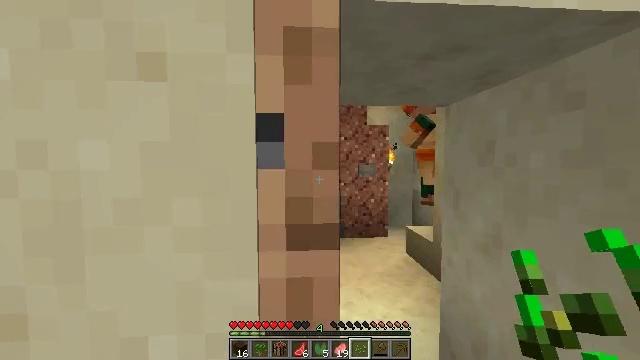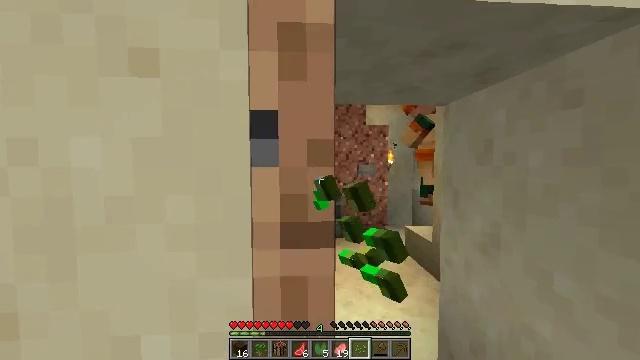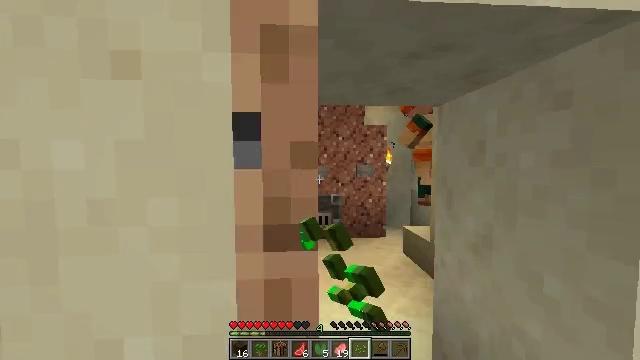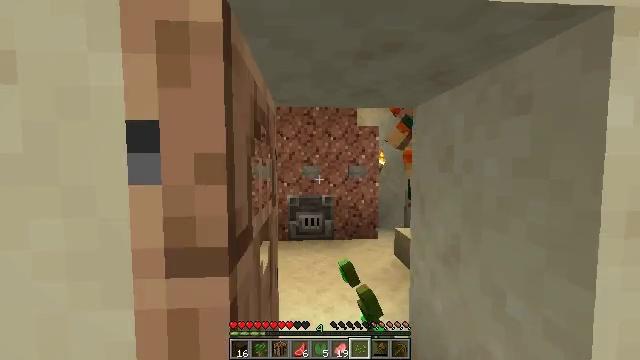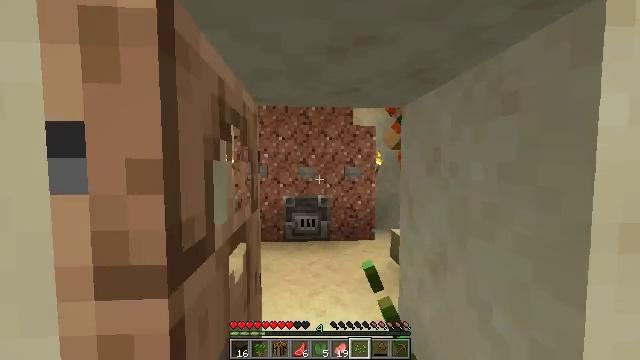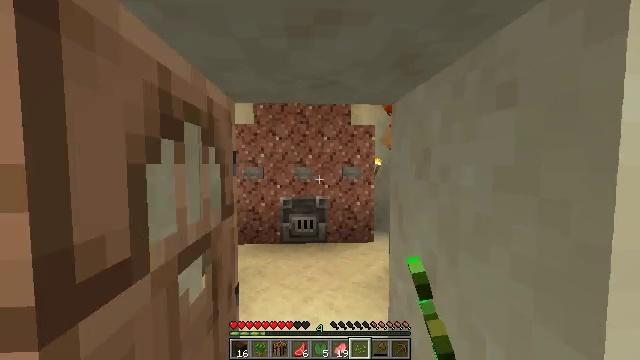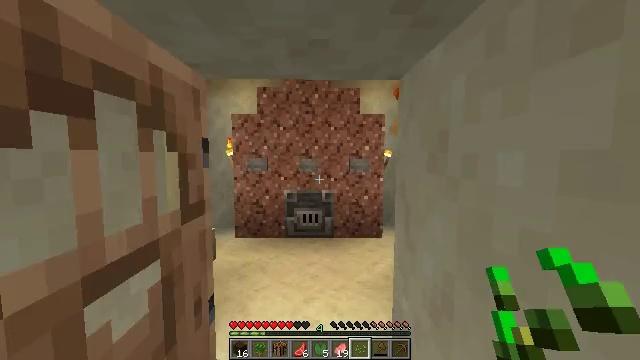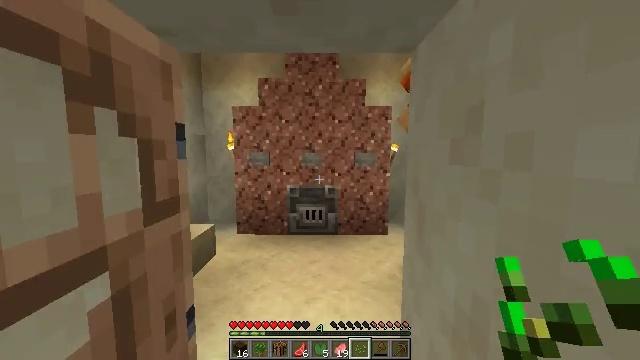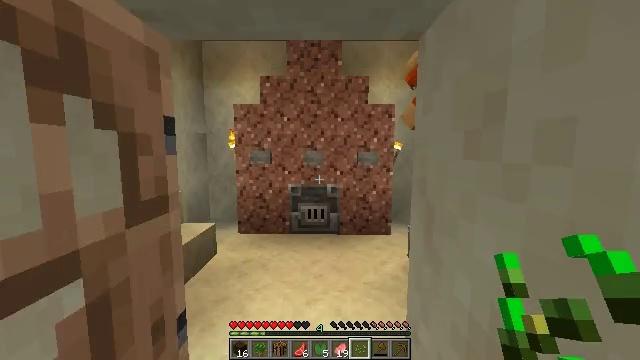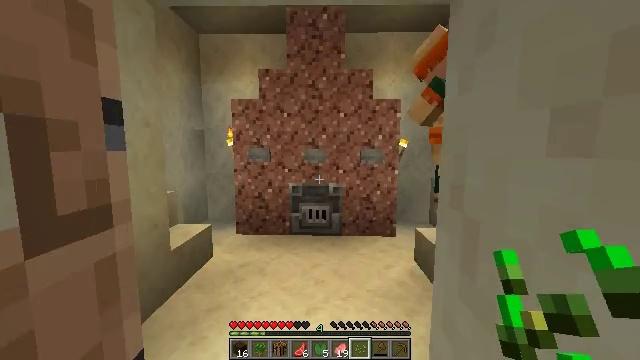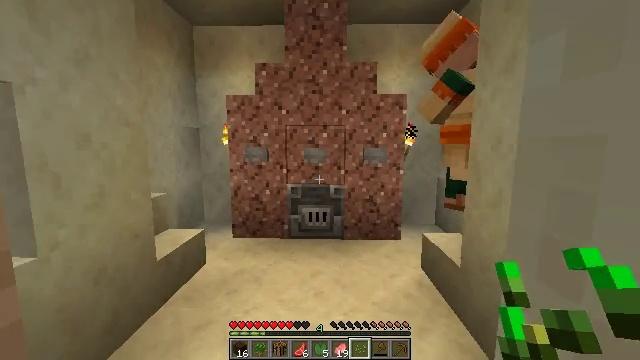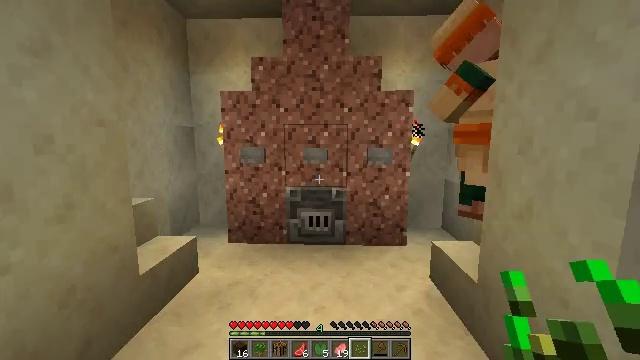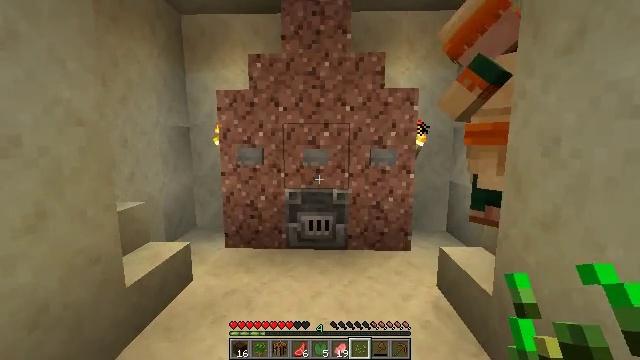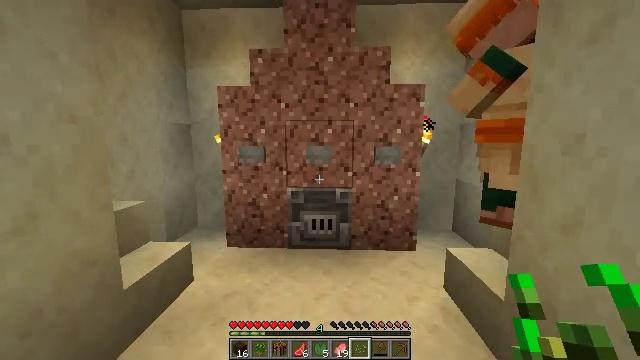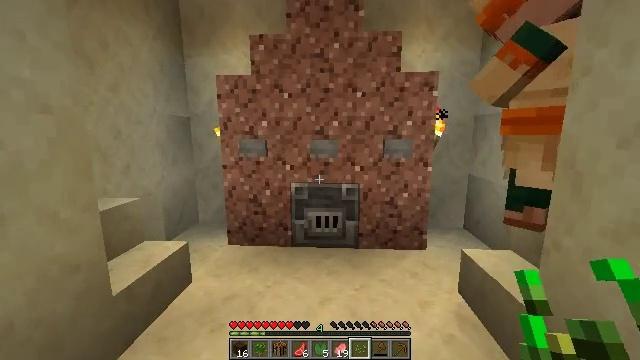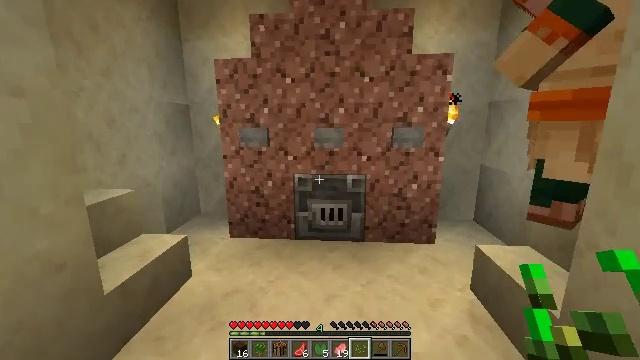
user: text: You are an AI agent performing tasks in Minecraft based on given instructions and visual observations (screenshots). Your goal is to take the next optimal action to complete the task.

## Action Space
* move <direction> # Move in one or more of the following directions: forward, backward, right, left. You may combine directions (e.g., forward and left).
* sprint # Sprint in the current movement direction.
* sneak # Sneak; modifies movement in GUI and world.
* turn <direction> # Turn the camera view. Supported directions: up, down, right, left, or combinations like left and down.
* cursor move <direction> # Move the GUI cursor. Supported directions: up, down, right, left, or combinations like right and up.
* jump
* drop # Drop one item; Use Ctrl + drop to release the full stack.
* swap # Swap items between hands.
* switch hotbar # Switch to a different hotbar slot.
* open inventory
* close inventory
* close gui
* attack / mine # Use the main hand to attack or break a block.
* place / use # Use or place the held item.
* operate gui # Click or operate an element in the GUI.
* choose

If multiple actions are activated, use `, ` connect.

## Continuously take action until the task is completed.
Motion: motion action
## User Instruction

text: Left click on the blast furnace to break it.
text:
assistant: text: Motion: use / place
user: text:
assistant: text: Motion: move right
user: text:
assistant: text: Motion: move forward and move right
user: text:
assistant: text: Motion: move forward and move right
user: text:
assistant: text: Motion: move forward
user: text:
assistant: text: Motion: move forward, turn left and down
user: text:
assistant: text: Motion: move forward, turn left and down
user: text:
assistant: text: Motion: move forward
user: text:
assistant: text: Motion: move forward
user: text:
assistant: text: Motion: move forward and move right
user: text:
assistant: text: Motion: move forward and move right
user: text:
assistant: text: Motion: move forward and move right
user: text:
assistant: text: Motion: move forward
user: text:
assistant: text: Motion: move forward, turn down
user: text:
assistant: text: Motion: move forward, turn down
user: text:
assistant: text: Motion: move forward, turn down
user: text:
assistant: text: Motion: move forward, turn down
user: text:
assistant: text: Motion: turn down
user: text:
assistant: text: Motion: no_op
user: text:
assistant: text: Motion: no_op
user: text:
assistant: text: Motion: no_op
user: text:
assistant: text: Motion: no_op
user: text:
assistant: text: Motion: turn right
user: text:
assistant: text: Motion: turn right
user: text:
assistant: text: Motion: turn right
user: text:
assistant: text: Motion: no_op
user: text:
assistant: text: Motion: turn right
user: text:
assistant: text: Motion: turn right
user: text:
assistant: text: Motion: no_op
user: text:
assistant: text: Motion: turn right